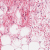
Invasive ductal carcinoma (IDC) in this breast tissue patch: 0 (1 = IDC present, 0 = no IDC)